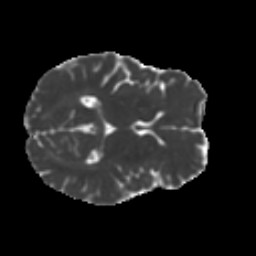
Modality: MD
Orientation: axial
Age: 36
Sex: female
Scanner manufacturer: ge
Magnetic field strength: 3 T
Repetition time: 7.8 s
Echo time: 0.0606 s